Interaction volume radius: 5 \u00c5
Interaction volume height: 45 \u00c5
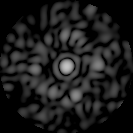
Disorder parameter: 0.8399